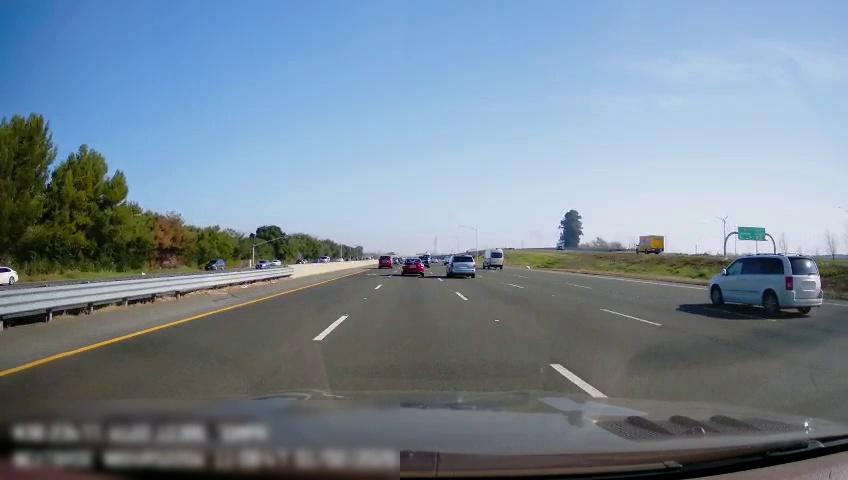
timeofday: Day
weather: Sunny
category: Drivable Space
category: Vehicles | Truck
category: Vehicles | Van
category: Vehicles | Van
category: Vehicles | SUV
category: Vehicles | Van
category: Vehicles | Van
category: Vehicles | Car
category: Vehicles | Car
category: Vehicles | Car
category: Vehicles | Car
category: Vehicles | Car
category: Vehicles | Car
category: Vehicles | SUV
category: Lanes | Alternate Lane
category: Lanes | Current Lane
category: Lanes | Current Lane
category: Lanes | Alternate Lane
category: Lanes | Alternate Lane
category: Lanes | Alternate Lane
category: Traffic | Signs